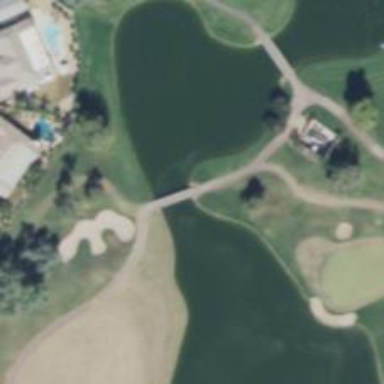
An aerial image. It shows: Service road on bridge designed for golf cartpath.